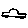
Label: car